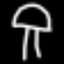
Label: mushroom